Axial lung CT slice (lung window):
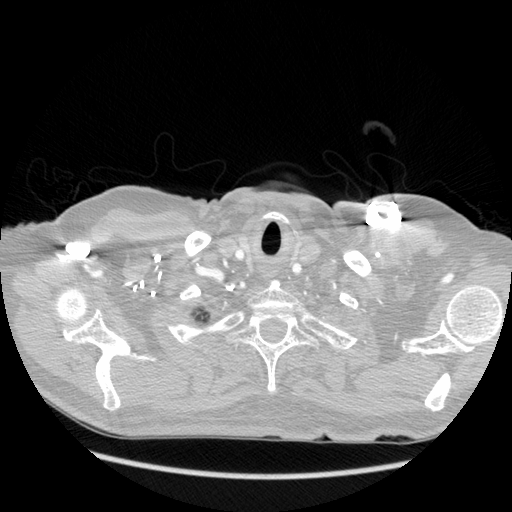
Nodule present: no